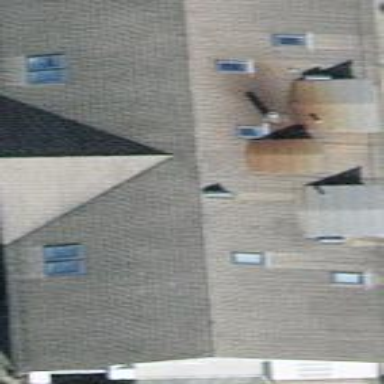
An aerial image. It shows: Gabled roof section of building.